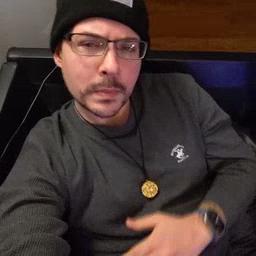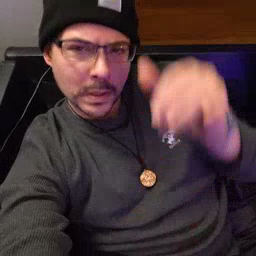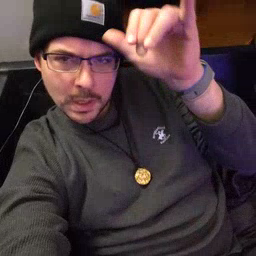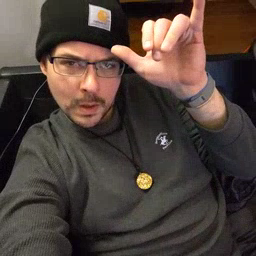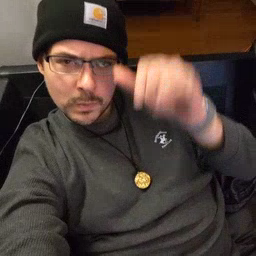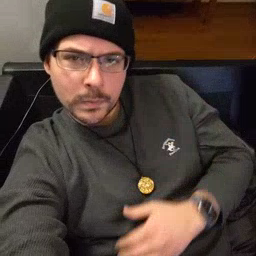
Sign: cow